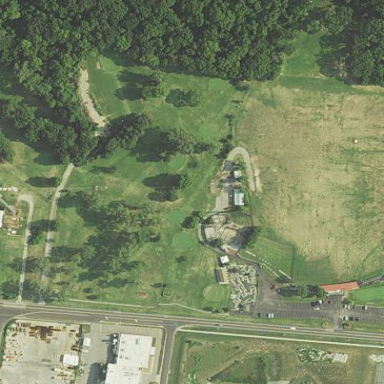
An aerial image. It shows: Golf course surrounded by greenery.